Question:
I have a table 'users' with header : Username, Name, Email, Type, Group, Status.
Right now, I set them to be orderedBy 'group' in my Controller Function.
I want to take this to a next level to improve my table UX.
- 'username''username'- -
If I can do this without refresh the page, that will be awesome.
Do I need to know Ajax, or jQuery in order to get this done ?
Is it possible to do this in php ? I am using Laravel 4.
Huge 'THANKS' to all users that contribute in this question.
'UserController.php'
'''
public function index()
{
//get all the users from the database
$users = User::where('type','!=','Distributor')
->orderBy('group', 'asc')
->paginate(20);
// return the view and give it a title
return View::make('users.index')
->with('users',$users);
}
'''
> EDIT
'My Table View'
'''
<table class="table table-hover">
@include('sub.index.tbody') // this line is just the detail of the table.
</table>
'''
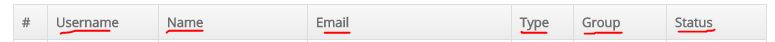
Answer: You can easily do this with <URL>
'''
<!DOCTYPE html>
<html>
<head>
<!-- Loading Table CSS -->
<link rel="stylesheet" href="//cdn.datatables.net/1.10.4/css/jquery.dataTables.css">
<!-- Loading jQuery -->
<script src="//code.jquery.com/jquery-1.11.1.min.js"></script>
<!-- Loading DataTable -->
<script src="//cdn.datatables.net/1.10.4/js/jquery.dataTables.min.js"></script>
</head>
<body>
<div style="width:70%; margin:0 auto;">
<table id="example" class="display" cellspacing="0" width="100%">
<thead>
<!-- Your heading -->
<tr>
<th>Username</th>
<th>Name</th>
<th>Email</th>
<th>Type</th>
<th>Group</th>
<th>Status</th>
</tr>
</thead>
<tbody>
<!-- Your data -->
<tr>
<td> some user</td>
<td> name here </td>
<td>group </td>
<td>status</td>
<td>2011/04/25</td>
<td>status </td>
</tr>
</tbody>
</table>
</div>
<script>
$(document).ready(function() {
// init datatable on #example table
$('#example').DataTable();
});
</script>
</body>
</html>
'''
# Update
Integrate it with your view
'''
<table id="datatable" class="table table-hover">
@include('sub.index.tbody') // this line is just the detail of the table.
</table>
<script>
$(document).ready(function() {
$('#datatable').DataTable();
});
</script>
'''
assuming that you are using bootstrap include these in '<head>' tag
'''
<link rel="stylesheet" href="//cdn.datatables.net/plug-ins/9dcbecd42ad/integration/bootstrap/3/dataTables.bootstrap.css">
<script src="//cdn.datatables.net/plug-ins/9dcbecd42ad/integration/bootstrap/3/dataTables.bootstrap.js"></script>
'''